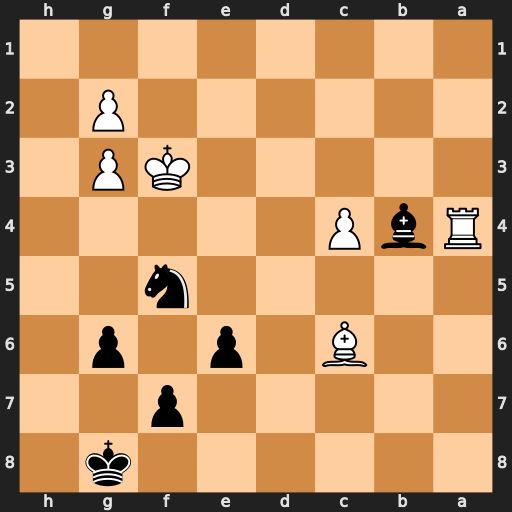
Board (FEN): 6k1/5p2/2B1p1p1/5n2/RbP5/5KP1/6P1/8
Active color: b
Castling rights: -
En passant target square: -
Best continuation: Nd4+ Ke4 Nxc6